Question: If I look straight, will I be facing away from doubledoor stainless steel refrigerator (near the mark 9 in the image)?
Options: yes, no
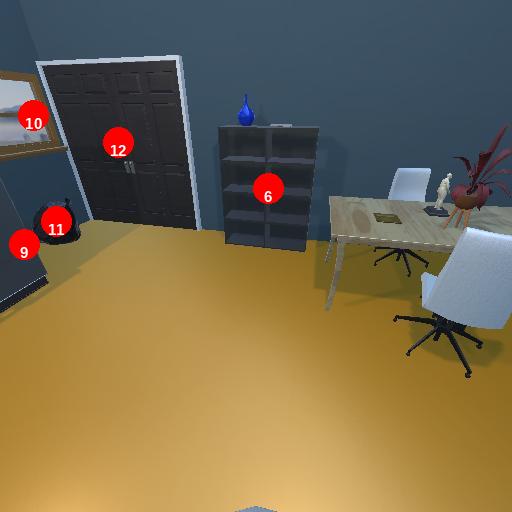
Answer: yes